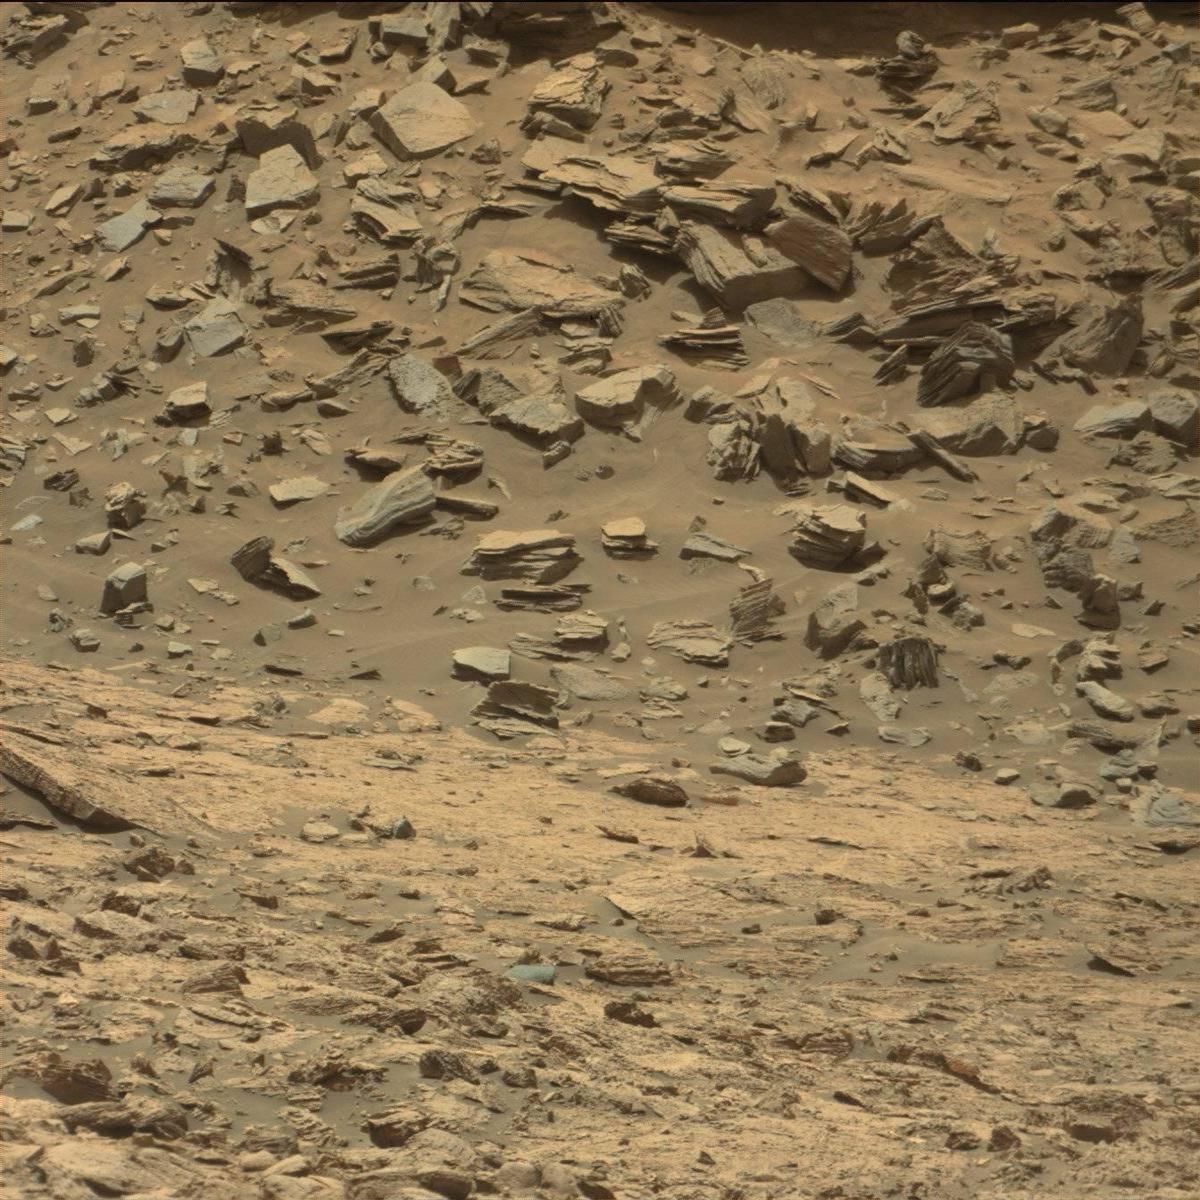
Terrain classes present: Bedrock, Rock, Sand / Soil